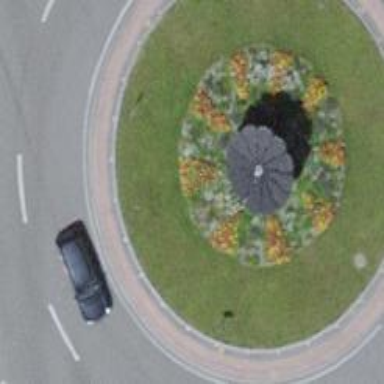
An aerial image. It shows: Primary highway with asphalt surface leading to roundabout.